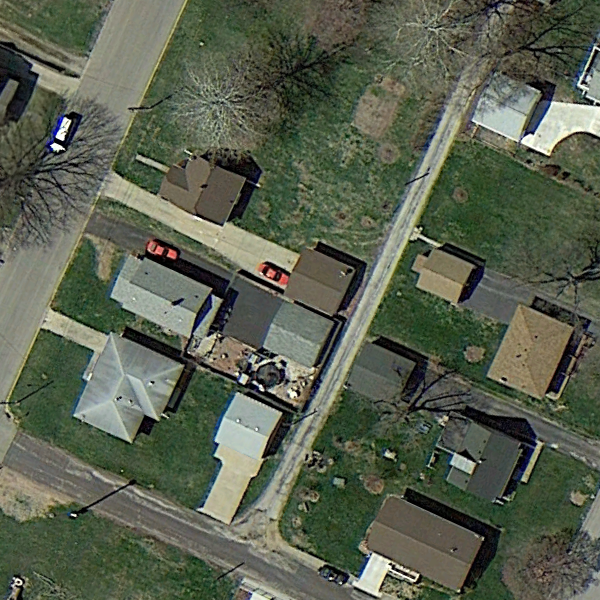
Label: MediumResidential